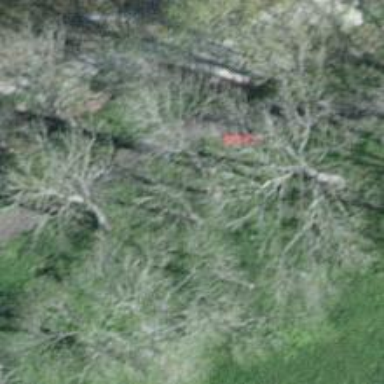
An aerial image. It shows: Red bench.